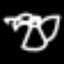
Label: angel